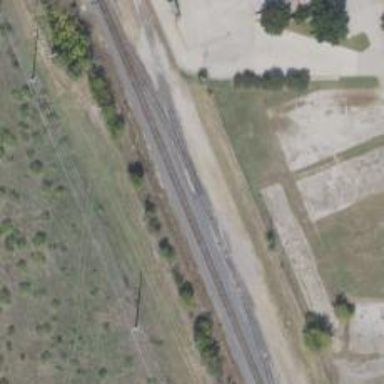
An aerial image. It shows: Railway siding with rails.